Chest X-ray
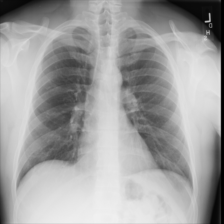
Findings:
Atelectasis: negative
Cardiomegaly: negative
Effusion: negative
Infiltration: negative
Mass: negative
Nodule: negative
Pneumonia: negative
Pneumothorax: negative
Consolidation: negative
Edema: negative
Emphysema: negative
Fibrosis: negative
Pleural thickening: negative
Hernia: negative